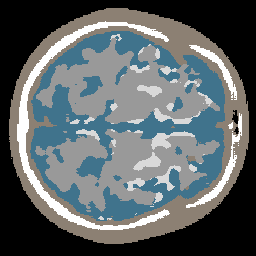
Label: no_lesion